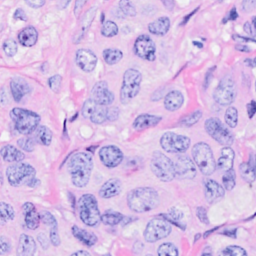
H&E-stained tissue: Breast